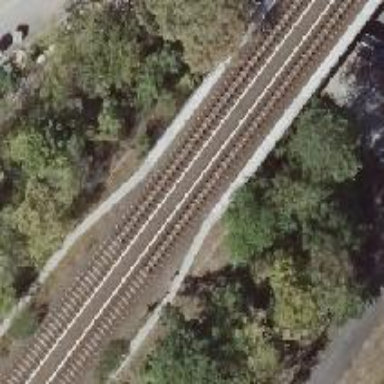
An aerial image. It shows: Bridge with bottom electrified rail for trains.